Question: Count the number of objects in the diagram.
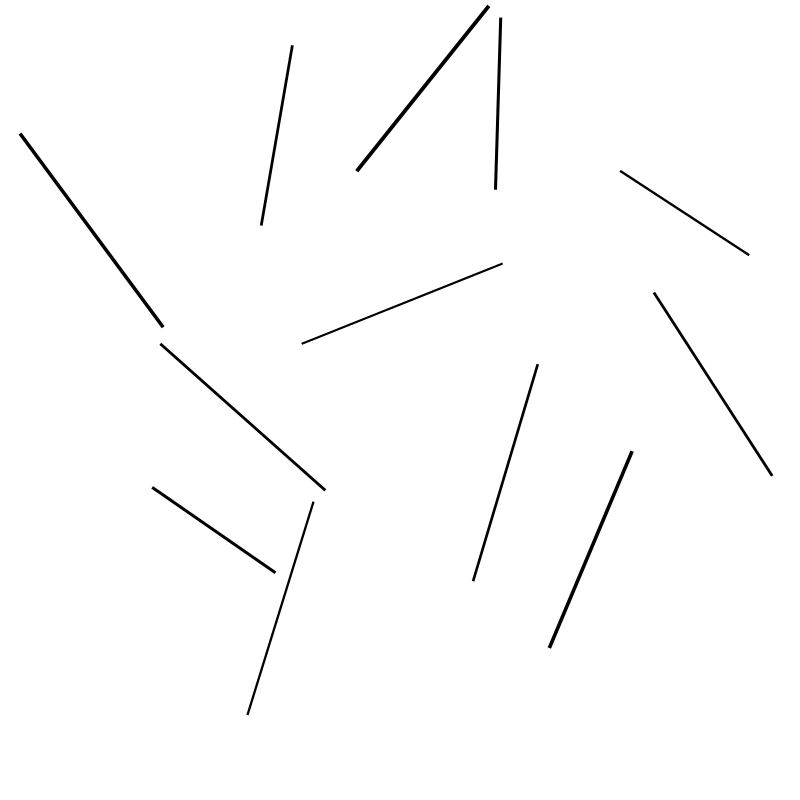
Answer: 12